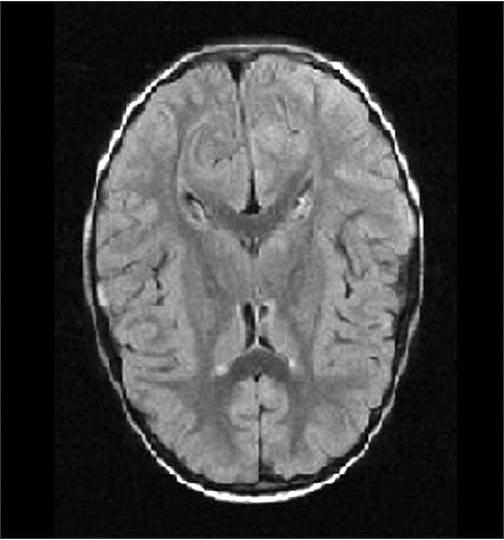
Label: notumor